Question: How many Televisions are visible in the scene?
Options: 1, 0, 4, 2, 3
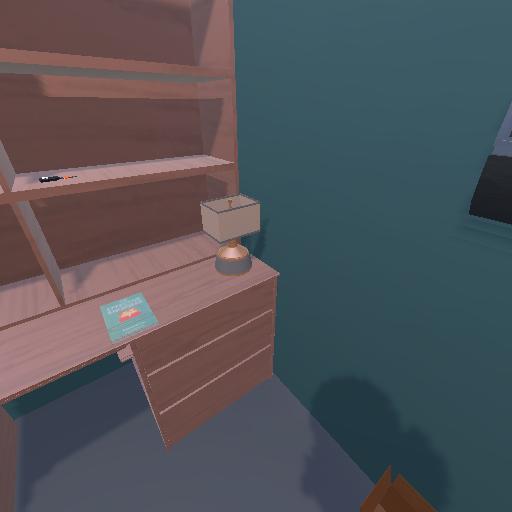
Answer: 1